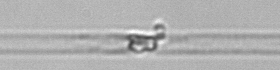
Label: Dactyliosolen_blavyanus